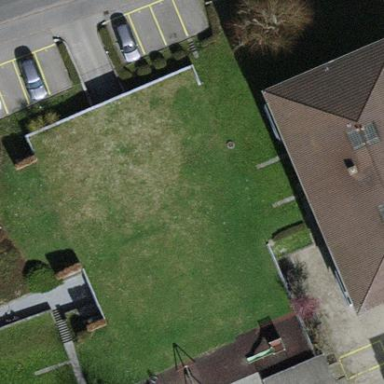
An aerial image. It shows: Building with flat grass-covered roof.